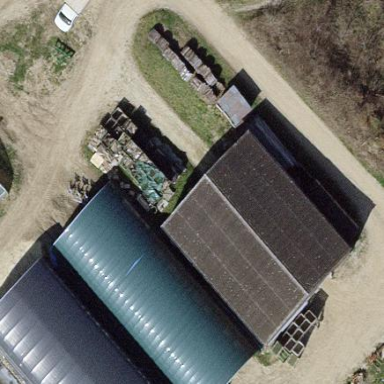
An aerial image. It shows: Farm auxiliary building.